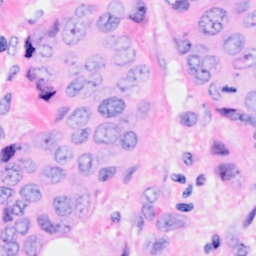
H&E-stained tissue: Breast